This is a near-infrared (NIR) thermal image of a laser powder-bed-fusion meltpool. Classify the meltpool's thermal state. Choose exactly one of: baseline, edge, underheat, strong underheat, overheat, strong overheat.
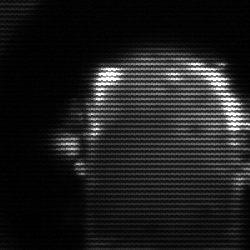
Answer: baseline